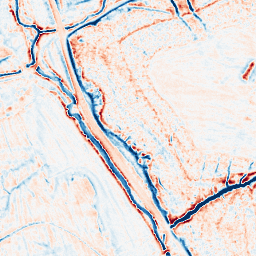
Category: edge_preserving
Decomposition family: anisotropic_diffusion
Decomposition parameters: iterations: 20
kappa: 10
gamma: 0.15
Upsampling method: cubic_mitchell
Upsampling parameters: scale: 8
Upsampling scale: 8